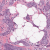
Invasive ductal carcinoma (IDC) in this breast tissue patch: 1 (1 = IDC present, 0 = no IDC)